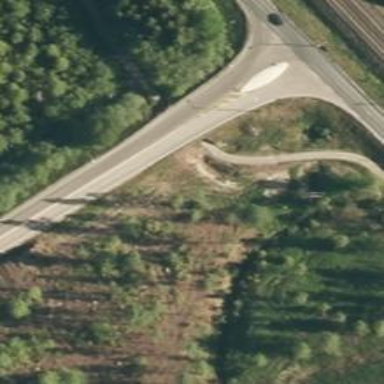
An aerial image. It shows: Asphalt cycle track.